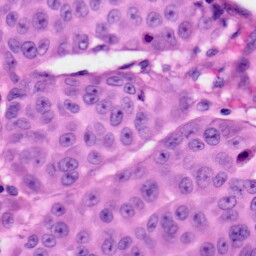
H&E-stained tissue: Skin